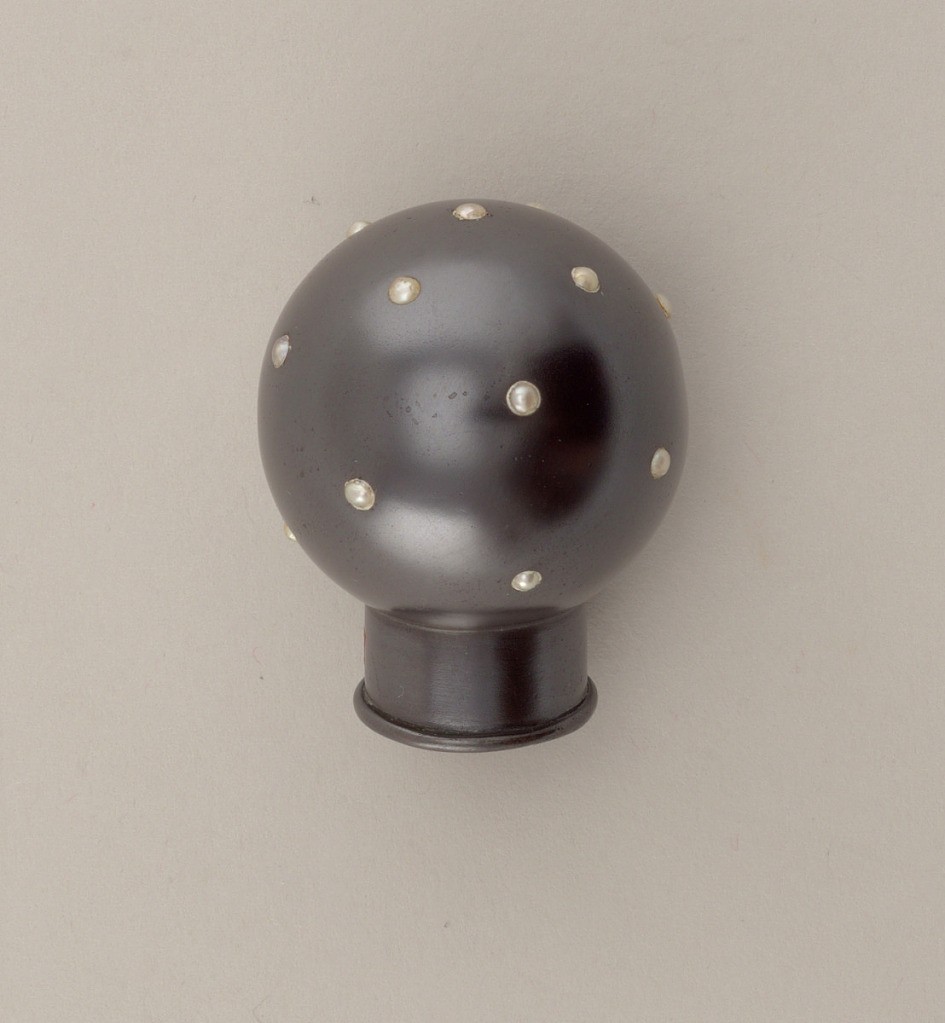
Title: Umbrella or Cane Handle
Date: ca. 1900
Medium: steel, pearl
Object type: handle
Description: Umbrella or cane handle.